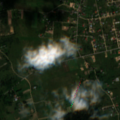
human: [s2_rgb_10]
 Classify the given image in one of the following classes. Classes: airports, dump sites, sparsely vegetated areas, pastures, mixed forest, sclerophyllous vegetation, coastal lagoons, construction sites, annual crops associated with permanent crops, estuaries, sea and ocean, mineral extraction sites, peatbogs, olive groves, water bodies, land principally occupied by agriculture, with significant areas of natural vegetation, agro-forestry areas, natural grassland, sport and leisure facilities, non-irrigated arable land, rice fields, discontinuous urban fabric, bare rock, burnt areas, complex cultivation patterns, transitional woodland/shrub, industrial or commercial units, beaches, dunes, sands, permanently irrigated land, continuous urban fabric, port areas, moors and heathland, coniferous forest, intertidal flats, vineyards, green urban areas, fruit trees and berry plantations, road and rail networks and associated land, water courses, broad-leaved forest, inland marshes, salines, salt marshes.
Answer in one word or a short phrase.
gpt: discontinuous urban fabric, industrial or commercial units, non-irrigated arable land, complex cultivation patterns, mixed forest